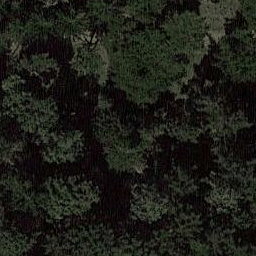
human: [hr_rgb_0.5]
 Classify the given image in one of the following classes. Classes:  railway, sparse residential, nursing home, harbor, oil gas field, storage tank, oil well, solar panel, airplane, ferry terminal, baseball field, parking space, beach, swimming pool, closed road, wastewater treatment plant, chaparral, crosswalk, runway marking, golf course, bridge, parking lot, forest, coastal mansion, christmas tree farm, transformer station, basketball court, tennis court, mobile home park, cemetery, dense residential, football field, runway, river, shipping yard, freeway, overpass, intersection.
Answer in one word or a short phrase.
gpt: forest